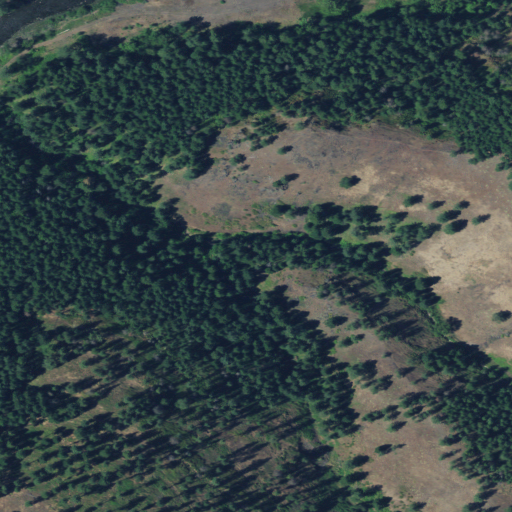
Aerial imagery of valley in Oregon named Little Coyote Canyon containing evergreen forest, shrub, grassland, and open development